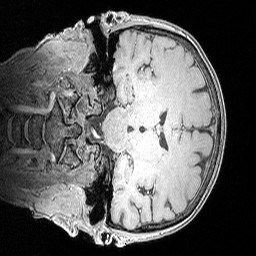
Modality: MP2RAGE
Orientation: coronal
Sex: female
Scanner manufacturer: siemens
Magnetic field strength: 3 T
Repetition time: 5 s
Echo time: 0.00292 s